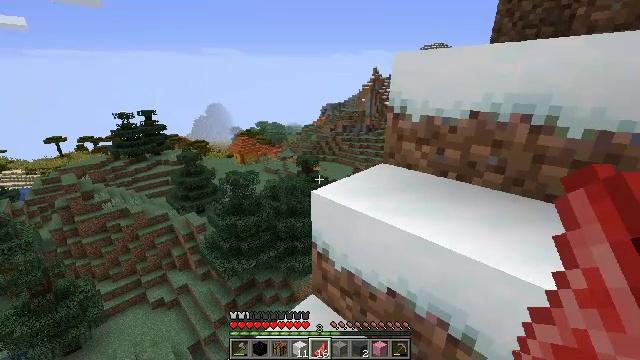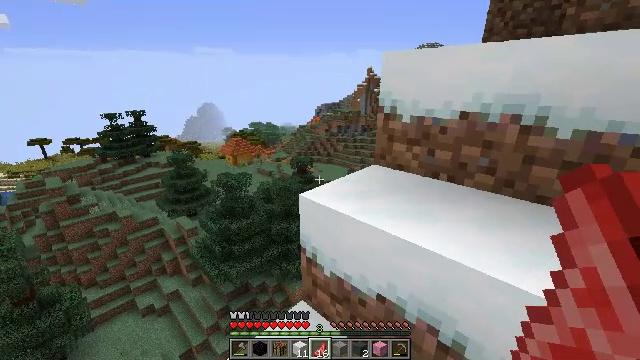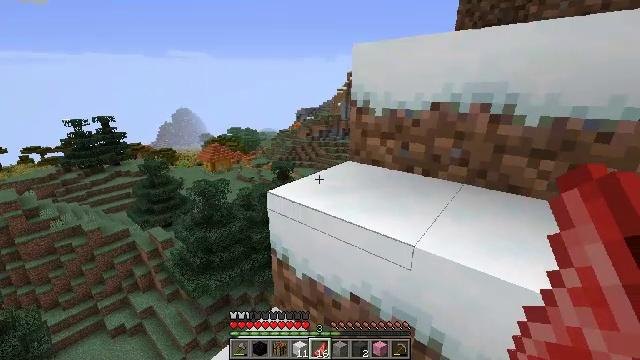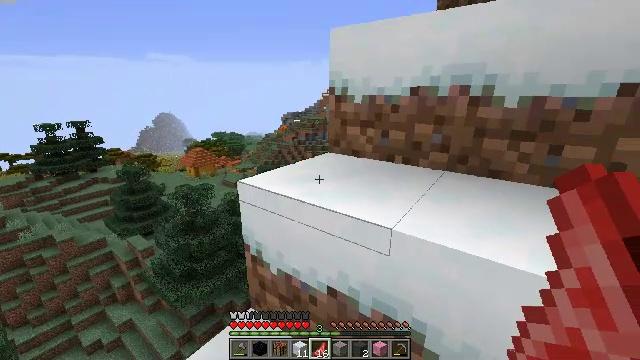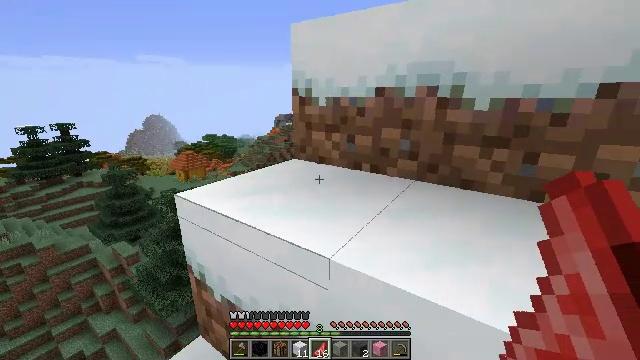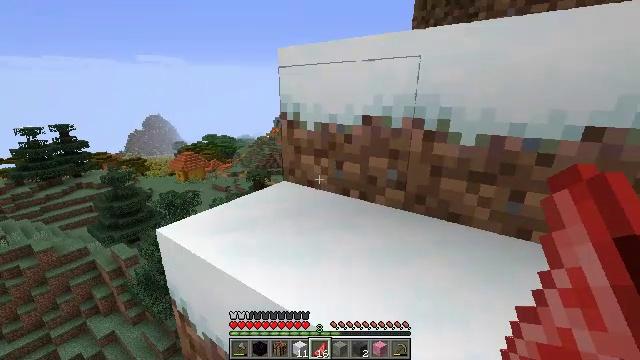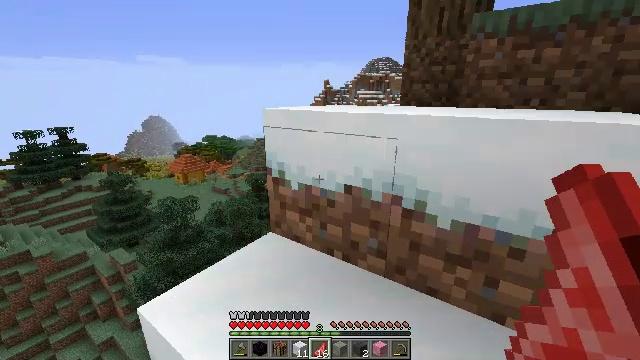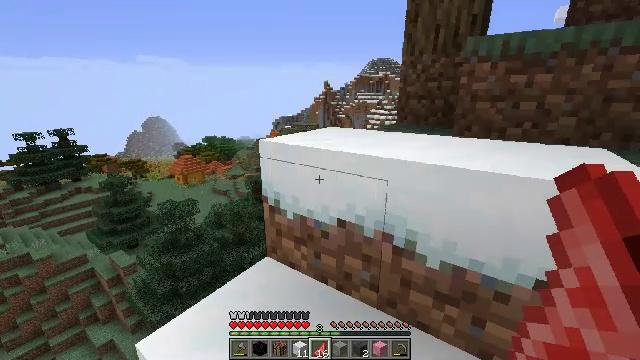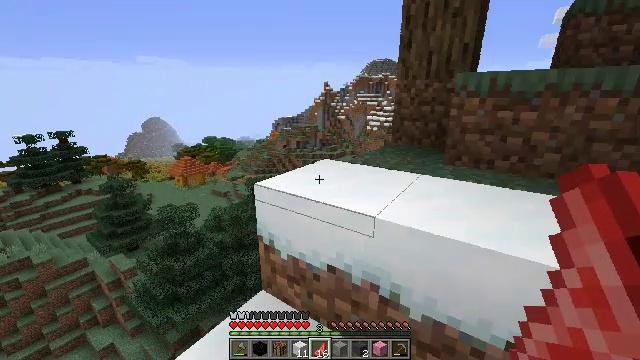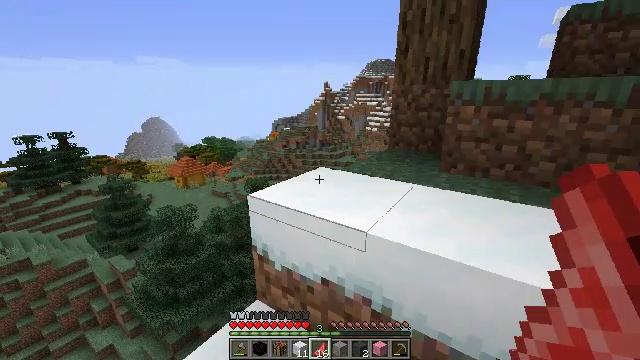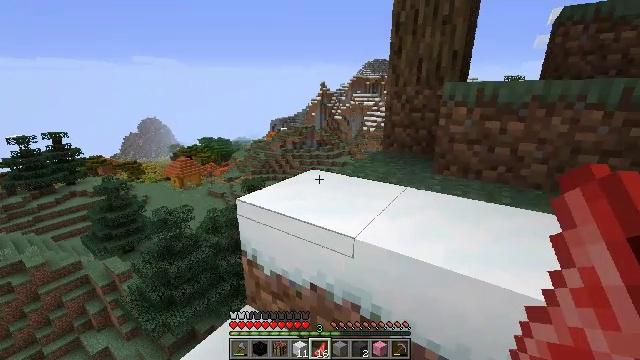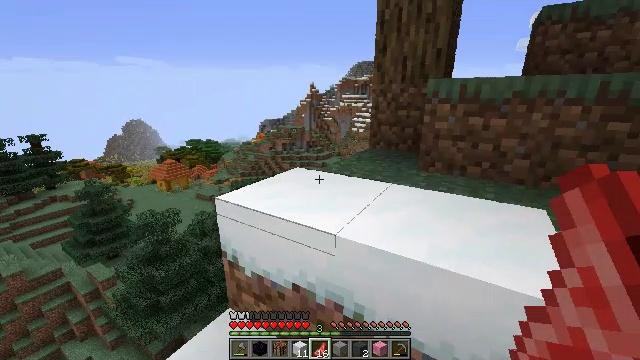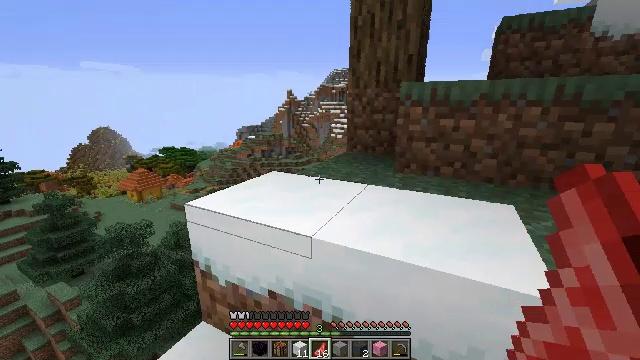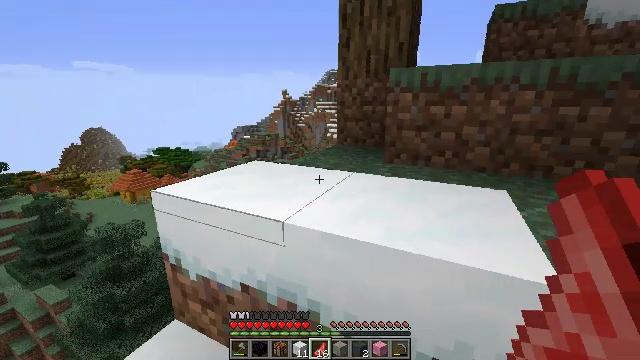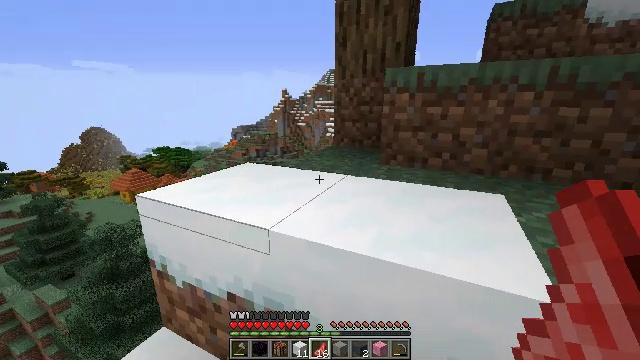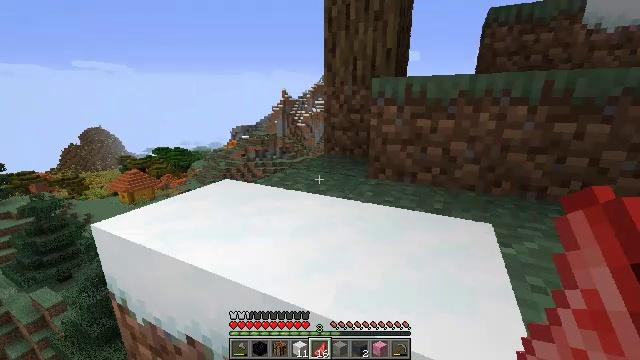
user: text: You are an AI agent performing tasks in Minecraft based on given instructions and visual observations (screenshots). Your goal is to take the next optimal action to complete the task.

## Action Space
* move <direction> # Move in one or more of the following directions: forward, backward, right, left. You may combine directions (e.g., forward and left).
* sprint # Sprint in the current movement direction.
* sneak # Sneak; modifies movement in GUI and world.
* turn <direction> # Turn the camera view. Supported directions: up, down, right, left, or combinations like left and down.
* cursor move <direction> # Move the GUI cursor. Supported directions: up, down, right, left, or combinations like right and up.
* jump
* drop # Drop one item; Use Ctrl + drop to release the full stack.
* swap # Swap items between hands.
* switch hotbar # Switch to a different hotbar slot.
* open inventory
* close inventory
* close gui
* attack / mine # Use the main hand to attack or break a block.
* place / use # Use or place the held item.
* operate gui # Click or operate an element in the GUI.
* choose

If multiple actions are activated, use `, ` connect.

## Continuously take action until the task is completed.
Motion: motion action
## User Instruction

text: Break the orange bed to collect it.
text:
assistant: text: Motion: move forward and move right, turn right
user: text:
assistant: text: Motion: move forward and move right, turn right and up
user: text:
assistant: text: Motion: move forward and move right, turn right
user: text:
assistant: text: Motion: move forward and move right, turn right
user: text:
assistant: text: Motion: move forward and move right, jump
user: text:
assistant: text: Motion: move forward and move right, jump
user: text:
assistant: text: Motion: move forward and move right, jump
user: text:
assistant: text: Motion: move forward and move right, jump
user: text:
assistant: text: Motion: move forward and move right, jump
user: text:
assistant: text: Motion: move forward and move right, jump
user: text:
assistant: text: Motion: move forward and move right, turn right, jump
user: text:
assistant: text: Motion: move forward and move right, turn right and up, jump
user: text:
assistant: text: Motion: move forward and move right, jump
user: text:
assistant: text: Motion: move forward and move right, jump
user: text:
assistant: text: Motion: move forward and move right, jump
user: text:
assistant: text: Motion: move forward and move right, jump
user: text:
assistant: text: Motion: move forward and move right, turn right, jump
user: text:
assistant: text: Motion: move forward and move right, turn right, jump
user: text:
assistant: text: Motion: move forward and move right, turn right and down, jump
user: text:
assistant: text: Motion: move forward, turn right
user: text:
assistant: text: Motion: move forward, turn right
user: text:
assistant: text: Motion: move forward
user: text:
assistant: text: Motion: move forward
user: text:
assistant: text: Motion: move forward
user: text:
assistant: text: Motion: move forward, jump
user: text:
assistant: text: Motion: move forward, jump
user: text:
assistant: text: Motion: move forward, jump
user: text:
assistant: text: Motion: move forward, jump
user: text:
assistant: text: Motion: move forward, turn left and down, jump
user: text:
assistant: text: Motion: move forward, turn left and down